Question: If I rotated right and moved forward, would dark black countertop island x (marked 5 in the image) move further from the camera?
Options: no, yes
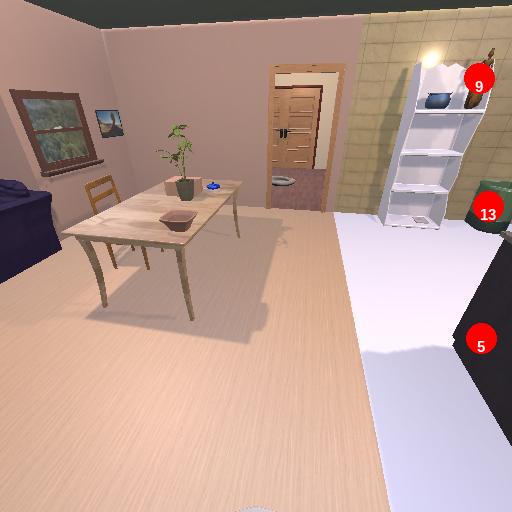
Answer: no